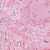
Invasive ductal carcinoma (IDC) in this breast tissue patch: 0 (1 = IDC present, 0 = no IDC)